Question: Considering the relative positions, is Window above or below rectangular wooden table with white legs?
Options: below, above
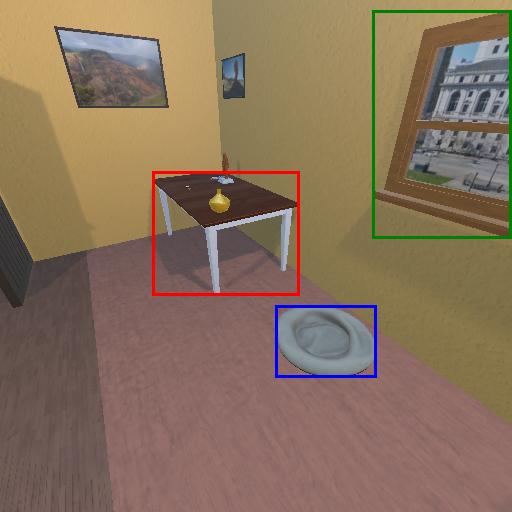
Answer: below